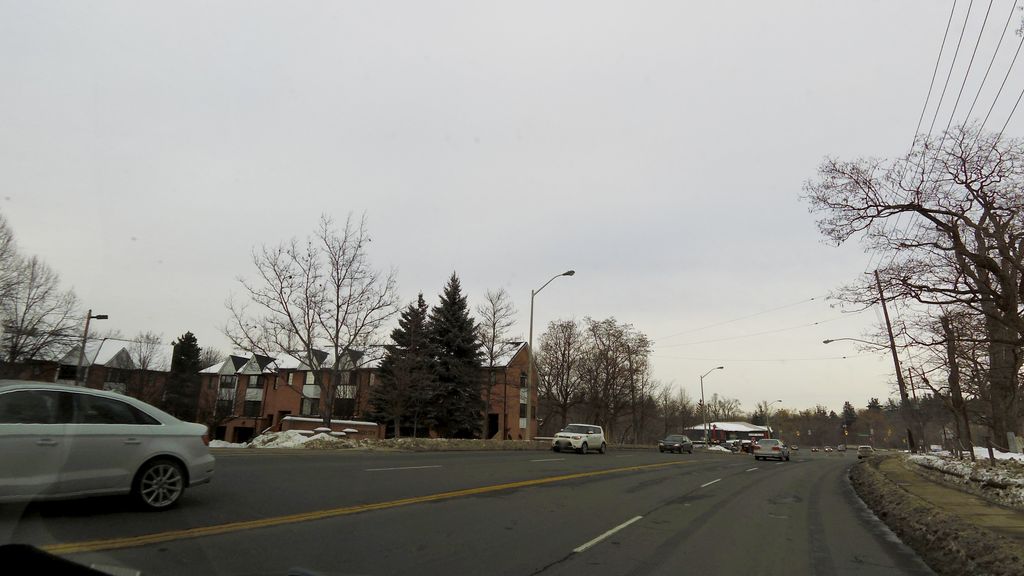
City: toronto